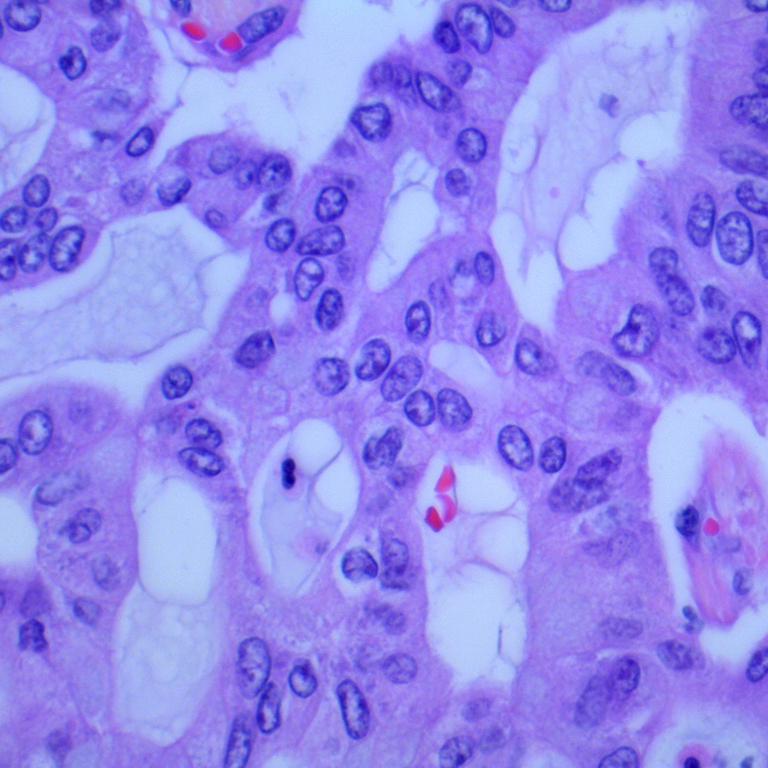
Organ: lung
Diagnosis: adenocarcinomas